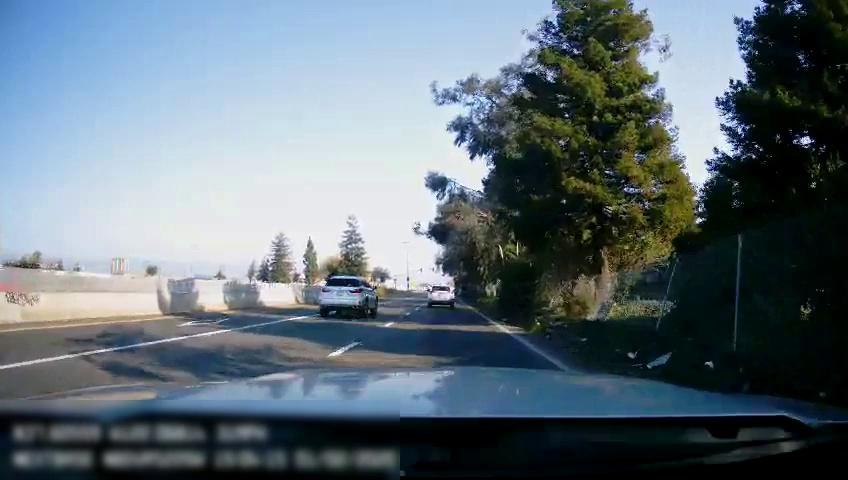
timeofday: Day
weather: Sunny
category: Drivable Space
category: Vehicles | SUV
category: Vehicles | SUV
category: Lanes | Current Lane
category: Lanes | Alternate Lane
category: Lanes | Current Lane
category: Lanes | Alternate Lane